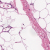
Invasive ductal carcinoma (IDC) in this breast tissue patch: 0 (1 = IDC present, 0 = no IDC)